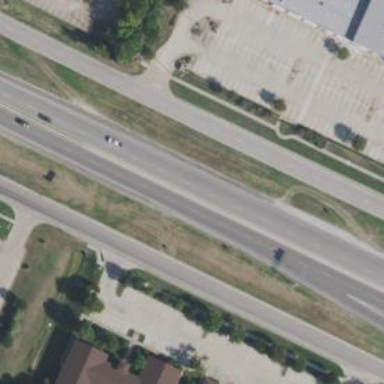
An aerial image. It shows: Secondary road with frontage road alongside.